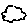
Label: cloud